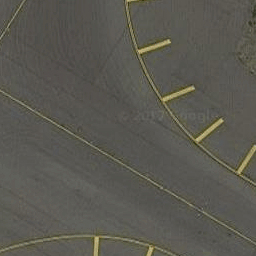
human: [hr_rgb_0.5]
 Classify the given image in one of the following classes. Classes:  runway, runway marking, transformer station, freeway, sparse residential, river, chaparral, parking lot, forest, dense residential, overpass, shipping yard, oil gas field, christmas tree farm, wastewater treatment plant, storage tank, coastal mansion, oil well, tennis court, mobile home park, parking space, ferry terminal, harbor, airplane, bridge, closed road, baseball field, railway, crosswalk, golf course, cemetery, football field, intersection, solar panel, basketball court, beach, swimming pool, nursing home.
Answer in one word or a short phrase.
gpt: runway marking